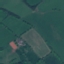
Land use / land cover: Pasture